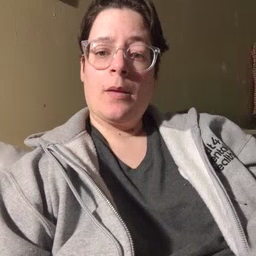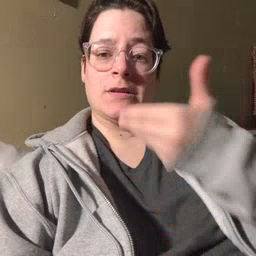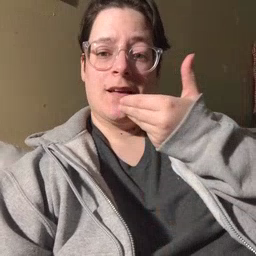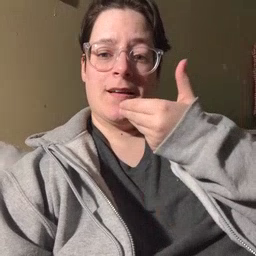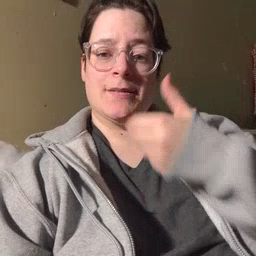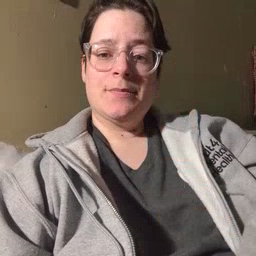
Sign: pizza